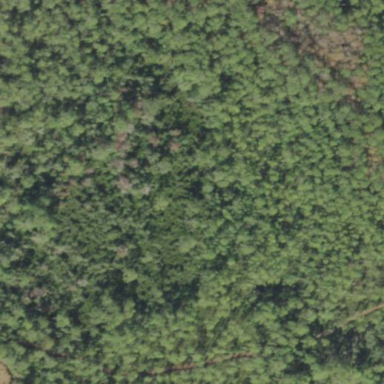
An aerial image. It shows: Woodland consisting mainly of needle-leaved trees.